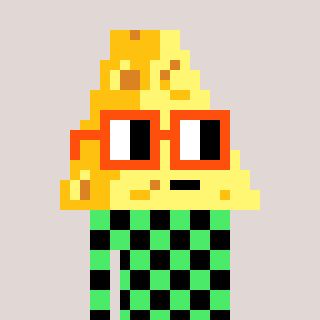
a pixel art character with square orange glasses, a cheese-shaped head and a teal-colored body on a warm background